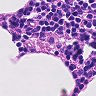
Metastatic tissue present: no